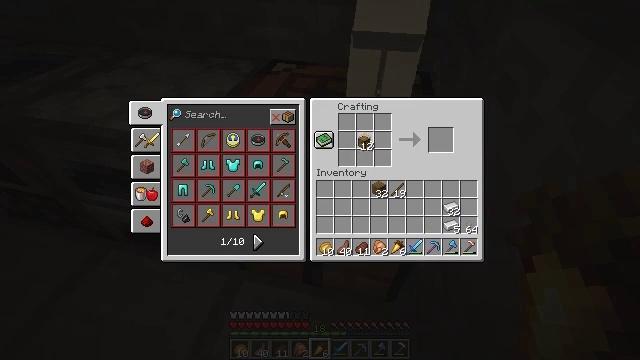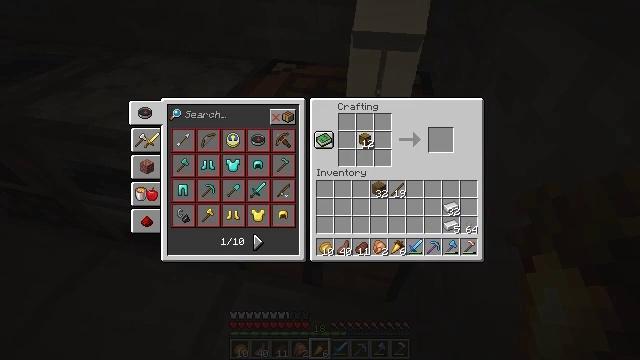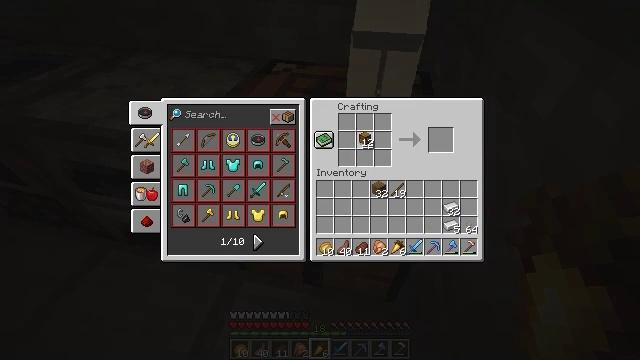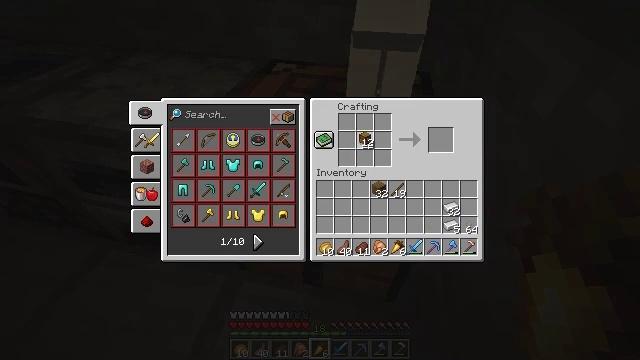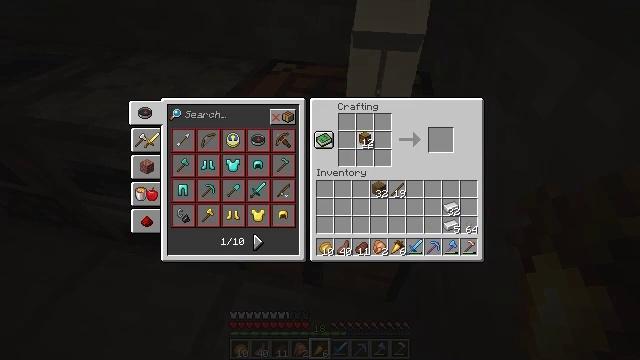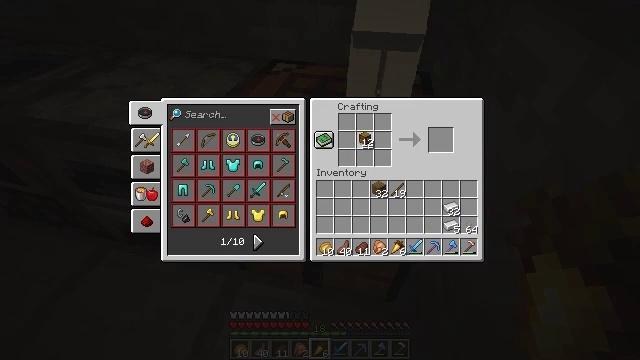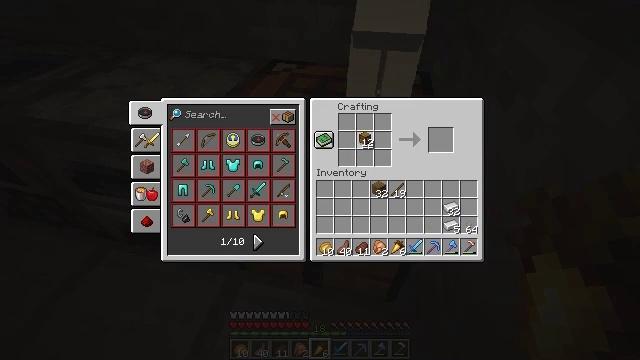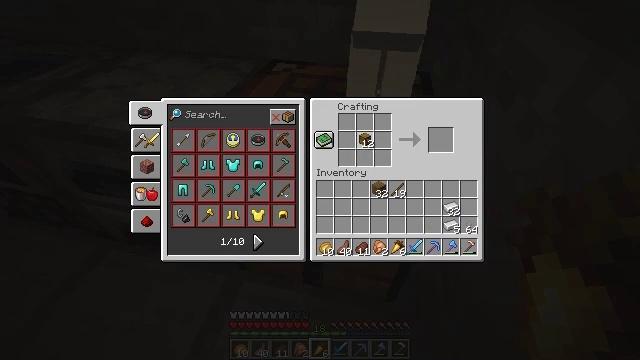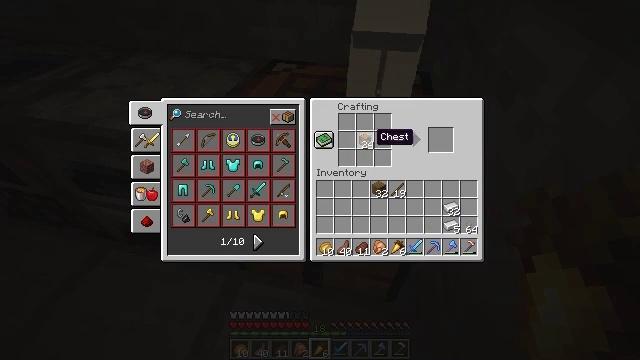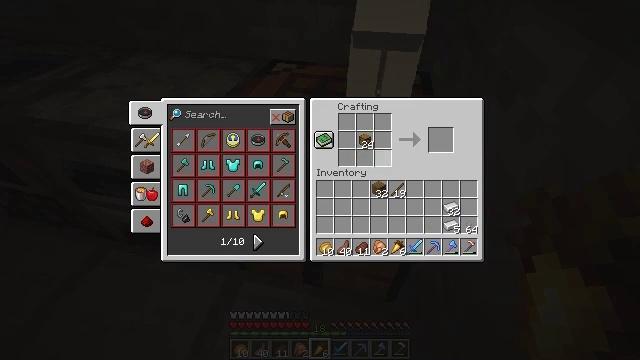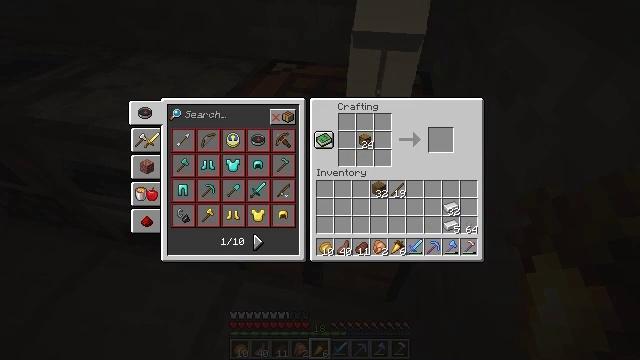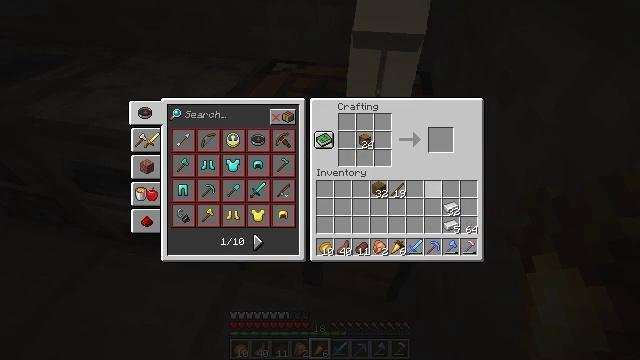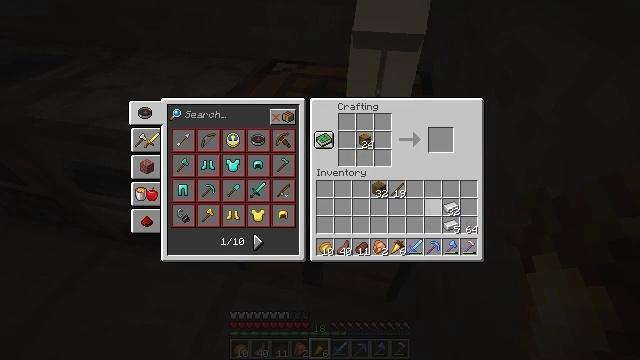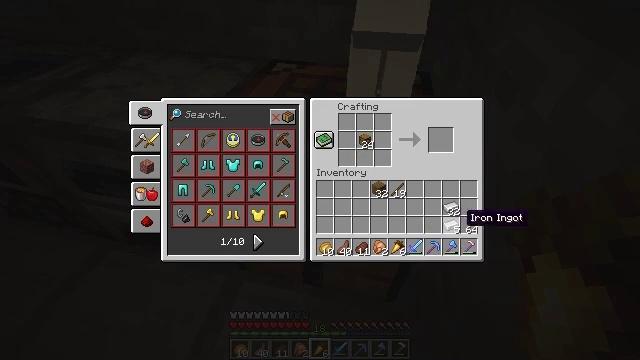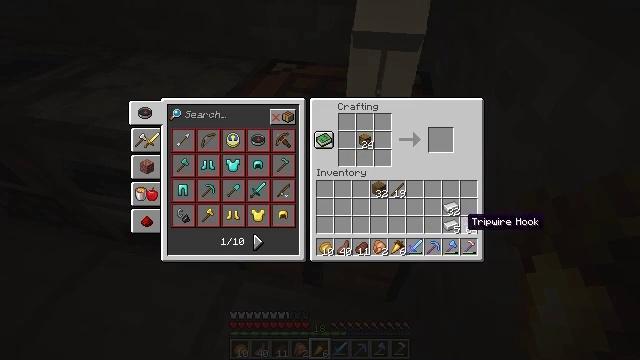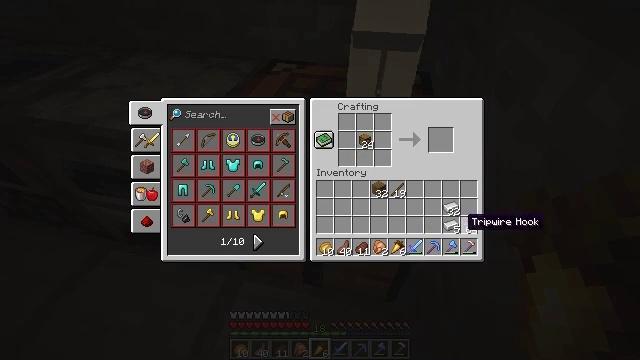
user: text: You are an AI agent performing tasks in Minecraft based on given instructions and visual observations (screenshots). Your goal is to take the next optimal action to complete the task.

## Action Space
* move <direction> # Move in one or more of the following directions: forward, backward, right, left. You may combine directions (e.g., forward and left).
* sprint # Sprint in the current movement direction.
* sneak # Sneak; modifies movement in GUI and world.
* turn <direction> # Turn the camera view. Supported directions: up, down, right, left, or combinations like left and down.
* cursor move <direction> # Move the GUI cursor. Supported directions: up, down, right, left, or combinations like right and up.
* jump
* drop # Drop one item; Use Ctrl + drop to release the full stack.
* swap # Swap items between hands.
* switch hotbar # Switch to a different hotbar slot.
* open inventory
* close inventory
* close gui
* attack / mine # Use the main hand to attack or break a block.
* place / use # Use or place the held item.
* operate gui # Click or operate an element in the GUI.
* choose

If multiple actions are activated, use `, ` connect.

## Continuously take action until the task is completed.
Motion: motion action
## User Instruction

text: Get a trapped chest by crafting it.
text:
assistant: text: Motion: no_op
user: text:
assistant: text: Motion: no_op
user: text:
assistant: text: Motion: no_op
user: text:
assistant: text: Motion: no_op
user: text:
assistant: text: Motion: attack / mine
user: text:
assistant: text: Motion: attack / mine
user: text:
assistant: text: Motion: attack / mine
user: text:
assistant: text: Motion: no_op
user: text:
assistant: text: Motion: turn right and down
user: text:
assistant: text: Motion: turn right and down
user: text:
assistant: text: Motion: turn right and down
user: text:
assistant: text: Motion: turn right and down
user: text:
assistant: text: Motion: turn right and down
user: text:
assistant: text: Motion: no_op
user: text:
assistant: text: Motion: no_op
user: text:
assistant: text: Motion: no_op
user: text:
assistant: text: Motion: no_op
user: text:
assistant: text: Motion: no_op
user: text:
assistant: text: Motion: no_op
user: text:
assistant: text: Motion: no_op
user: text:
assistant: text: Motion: no_op
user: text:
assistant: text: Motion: no_op
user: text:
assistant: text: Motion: no_op
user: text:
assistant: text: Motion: no_op
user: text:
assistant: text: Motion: no_op
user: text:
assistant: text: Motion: no_op
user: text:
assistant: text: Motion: no_op
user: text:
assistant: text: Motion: no_op
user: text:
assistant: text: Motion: no_op
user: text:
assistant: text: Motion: use / place